Вычислите сопротивление $R$ между точками $A$ и $B$ бесконечной электрической цепи, показанной на рисунке, если все сопротивления в этой цепи одинаковы и равны $r$.
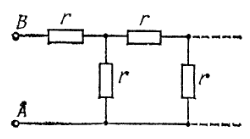
Ответ: $R_{AB}=\cfrac 1 2 (1+\sqrt 5)$
Темы:
T, Электричество, Бесконечная цепочка, Международные, 1967